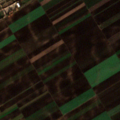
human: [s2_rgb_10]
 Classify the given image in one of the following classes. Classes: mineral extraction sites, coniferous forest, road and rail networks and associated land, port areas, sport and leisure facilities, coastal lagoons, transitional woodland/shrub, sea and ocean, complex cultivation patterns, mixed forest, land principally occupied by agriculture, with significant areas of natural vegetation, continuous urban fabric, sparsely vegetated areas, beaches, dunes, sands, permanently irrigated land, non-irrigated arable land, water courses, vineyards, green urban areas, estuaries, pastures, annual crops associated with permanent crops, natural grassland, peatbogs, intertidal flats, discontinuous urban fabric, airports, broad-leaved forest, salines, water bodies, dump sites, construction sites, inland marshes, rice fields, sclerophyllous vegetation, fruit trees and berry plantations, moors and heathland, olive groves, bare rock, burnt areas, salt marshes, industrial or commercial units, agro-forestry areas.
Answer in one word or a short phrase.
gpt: industrial or commercial units, non-irrigated arable land